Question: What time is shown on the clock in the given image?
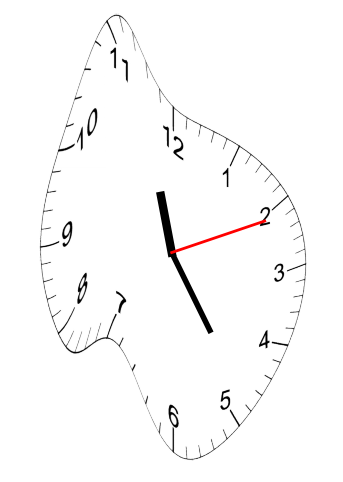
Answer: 11:24:11